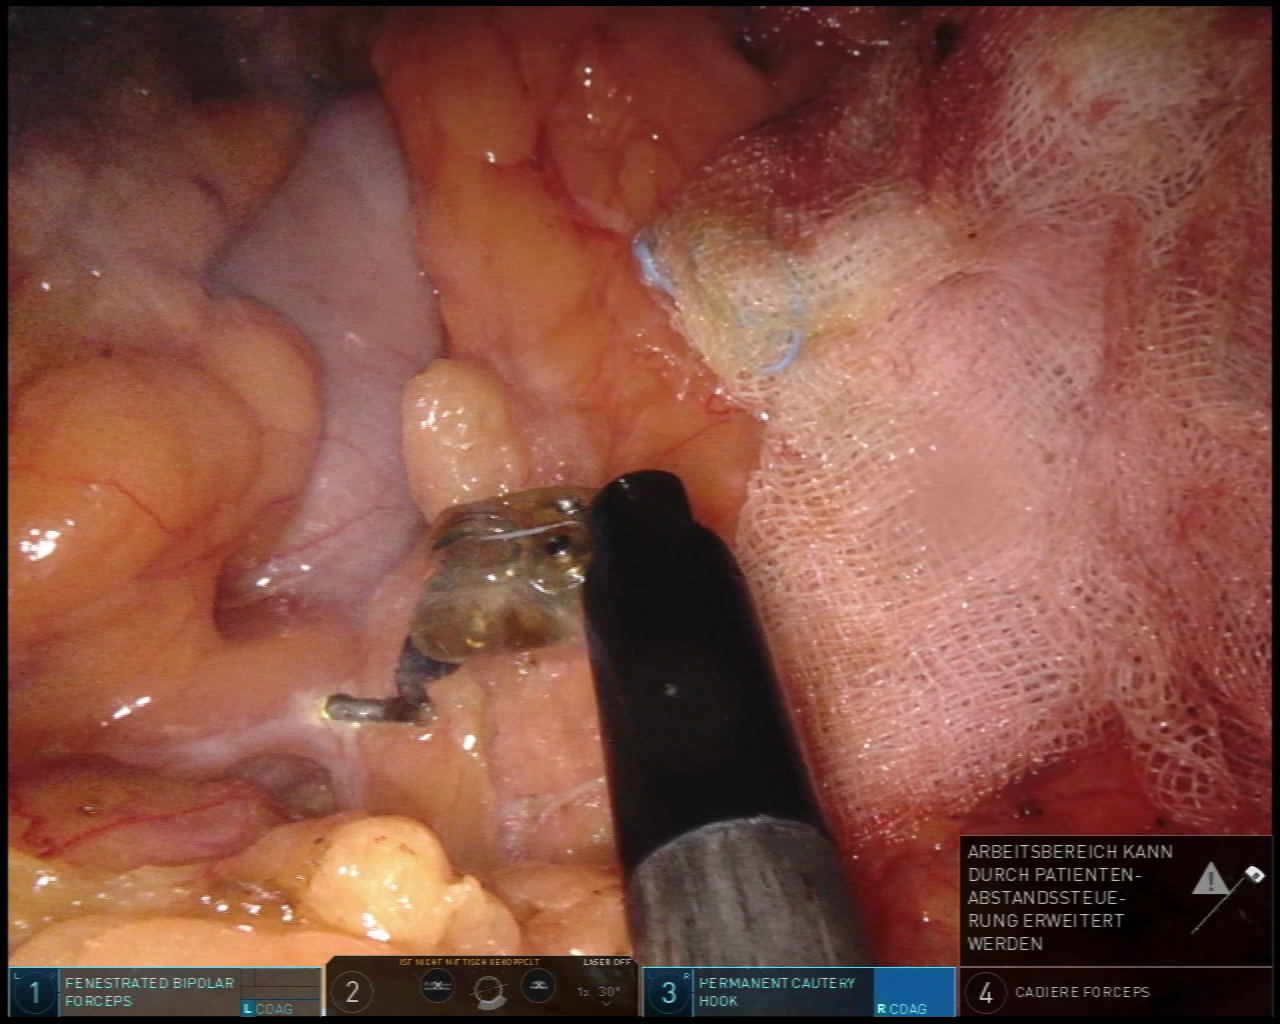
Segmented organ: stomach
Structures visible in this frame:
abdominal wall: no
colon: no
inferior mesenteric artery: no
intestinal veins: no
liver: no
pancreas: yes
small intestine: no
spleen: no
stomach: yes
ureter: no
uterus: no
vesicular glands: no